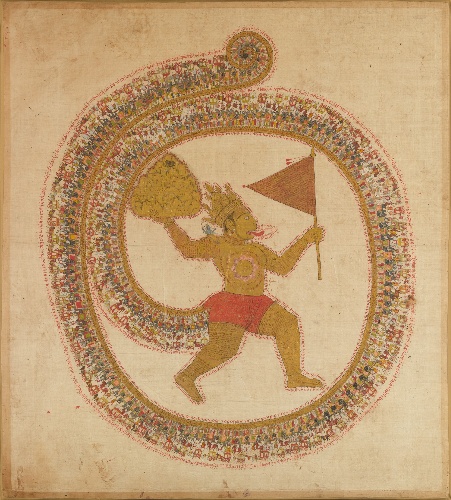
Date: ca. 1800
Object type: Painting
Classification: Paintings
Medium: Ink and opaque watercolor on cloth
Culture: India (Rajasthan)
Dimensions: Overall: 51 1/4 x 45 3/4 in. (130.2 x 116.2 cm)
Department: Asian Art
Credit line: Gift of Edward M. Bratter, 1957
Accession year: 1957
Repository: Metropolitan Museum of Art, New York, NY